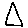
Label: triangle